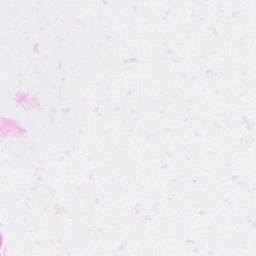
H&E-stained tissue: Breast